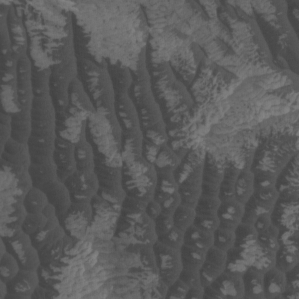
Label: non_frost